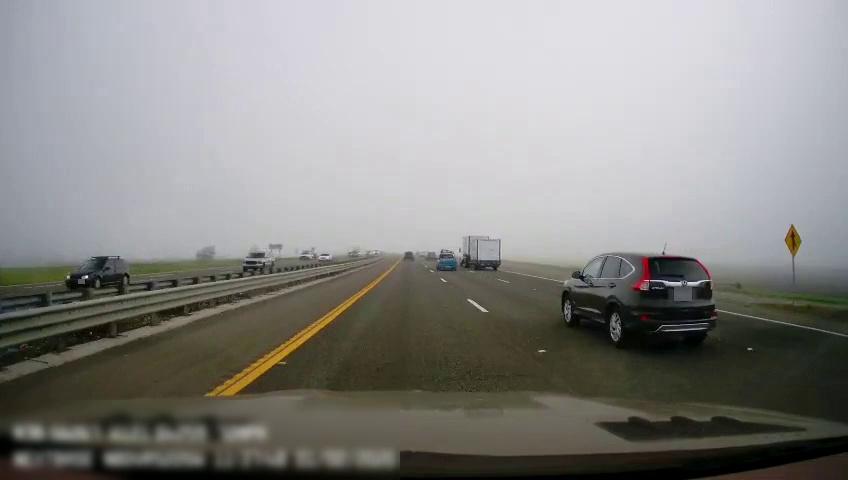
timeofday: Day
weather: Cloudy
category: Drivable Space
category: Drivable Space
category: Drivable Space
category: Vehicles | Car
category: Vehicles | SUV
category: Vehicles | Truck
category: Vehicles | Car
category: Vehicles | Car
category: Vehicles | SUV
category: Vehicles | Truck
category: Vehicles | Other LV
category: Vehicles | Truck
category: Vehicles | SUV
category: Vehicles | SUV
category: Lanes | Current Lane
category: Lanes | Current Lane
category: Lanes | Alternate Lane
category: Lanes | Alternate Lane
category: Lanes | Alternate Lane
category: Lanes | Opposite Lane
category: Lanes | Opposite Lane
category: Traffic | Signs
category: Traffic | Signs